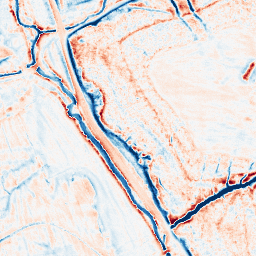
Category: edge_preserving
Decomposition family: anisotropic_diffusion
Decomposition parameters: iterations: 50
kappa: 10
gamma: 0.1
Upsampling method: lanczos
Upsampling parameters: scale: 4
Upsampling scale: 4